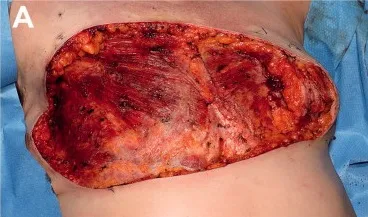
Intraoperative images. (A) Extensive thoracic defect after complete surgical excision of breast cancer recurrence (lateral view).
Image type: medical_photograph (other_medical_photograph)